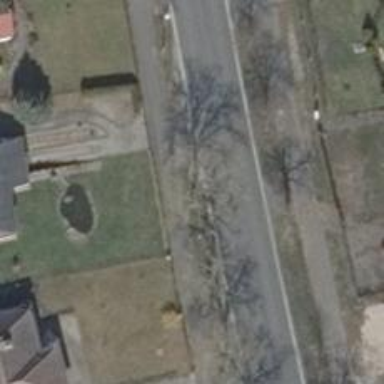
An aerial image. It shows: Beautiful avenue lined with deciduous broadleaved trees.